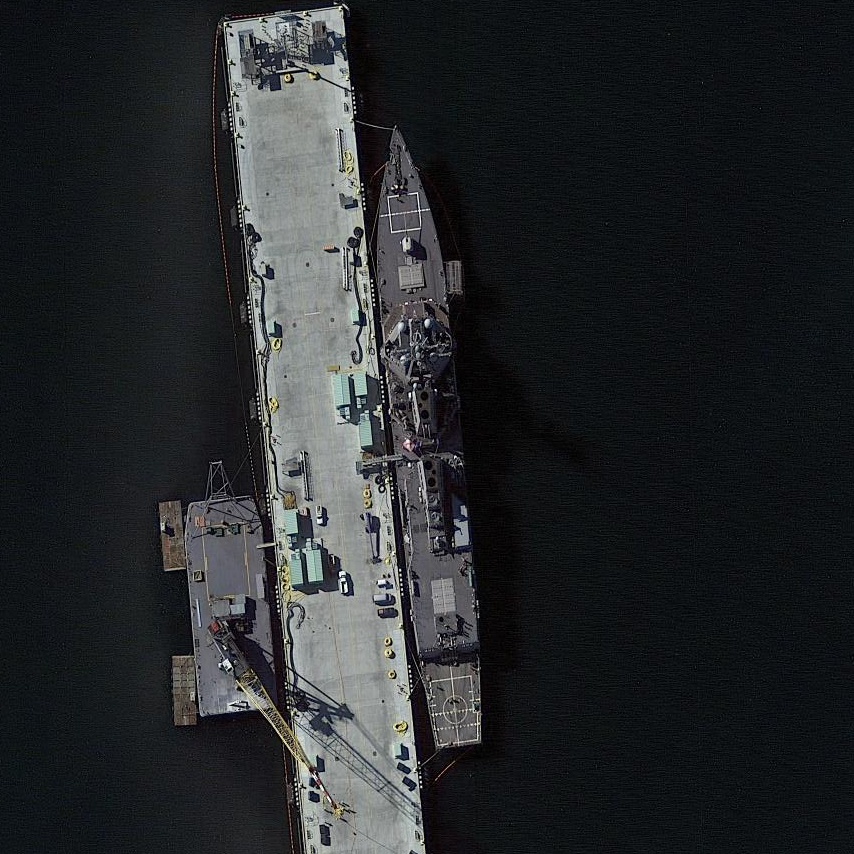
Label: destroyer